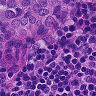
Metastatic tissue present: yes